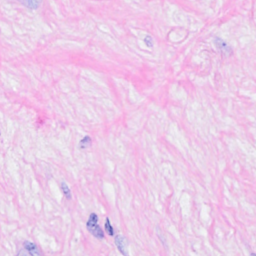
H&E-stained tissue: Breast